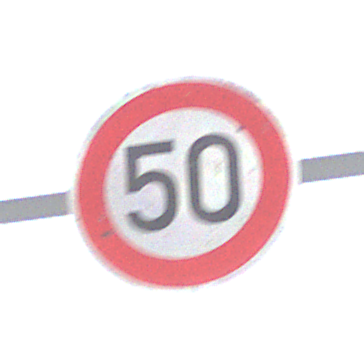
Verkehrszeichen: Geschwindigkeit50
Umgebung: Outdoor, RoadRail
Tageszeit: SunriseSunset
Wetter: PartlyCloudy
Licht: Natural
Jahreszeit: NotSpecified
Kontrast: HighContrast